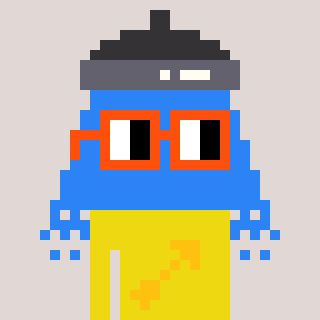
a pixel art character with square orange glasses, a shower-shaped head and a yellow-colored body on a warm background